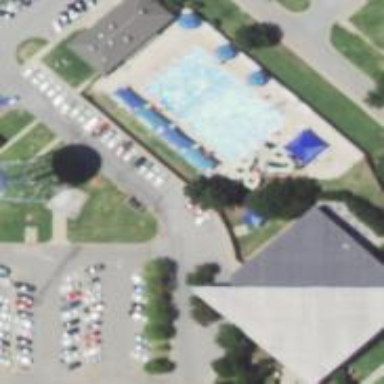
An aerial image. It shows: Water slide attraction.